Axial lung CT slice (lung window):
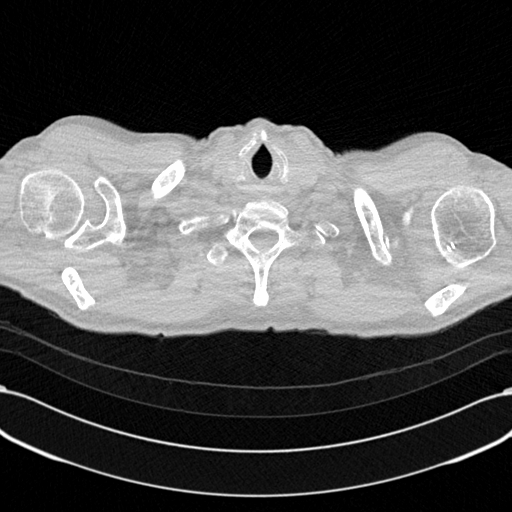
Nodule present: no